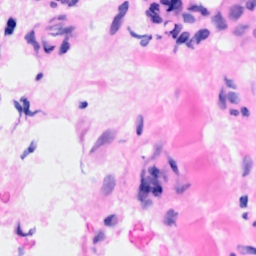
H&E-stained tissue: Breast